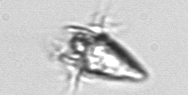
Label: Strombidium_tintinnodes